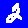
Digit: 2